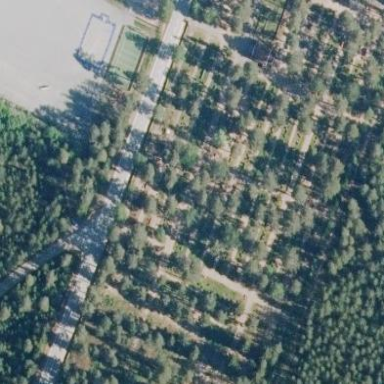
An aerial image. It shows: Cemetery.